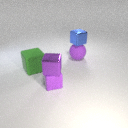
small purple metal cube above small purple rubber cube